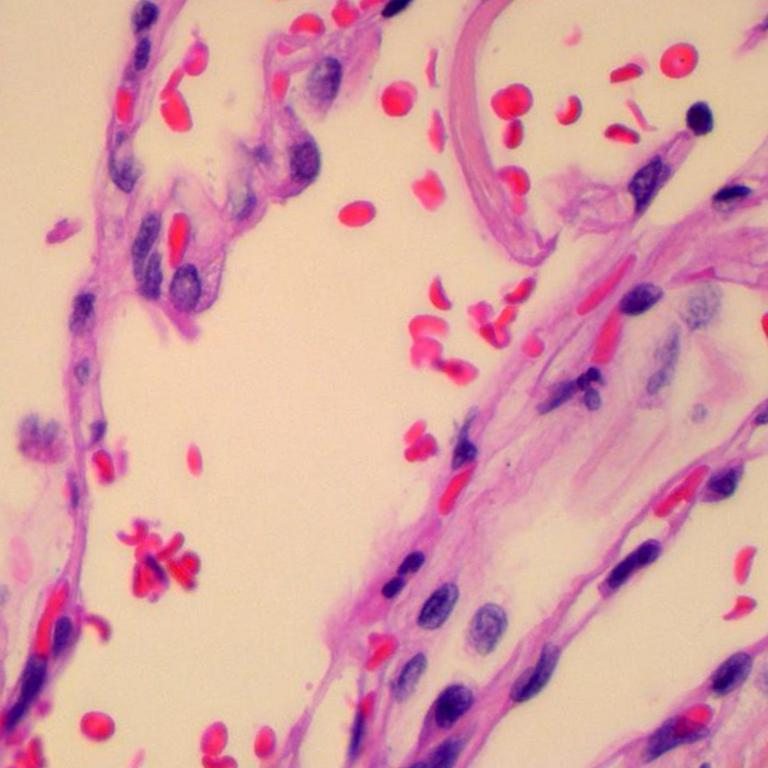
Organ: lung
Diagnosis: benign